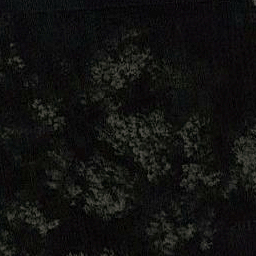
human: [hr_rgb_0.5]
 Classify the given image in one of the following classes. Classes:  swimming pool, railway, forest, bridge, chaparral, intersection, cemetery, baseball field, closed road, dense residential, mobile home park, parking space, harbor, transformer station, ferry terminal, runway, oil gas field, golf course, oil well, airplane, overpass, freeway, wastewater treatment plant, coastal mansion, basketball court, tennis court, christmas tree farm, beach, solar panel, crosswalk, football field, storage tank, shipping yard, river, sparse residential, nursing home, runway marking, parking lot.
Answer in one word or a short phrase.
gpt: forest